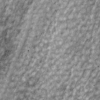
Label: not_dusty